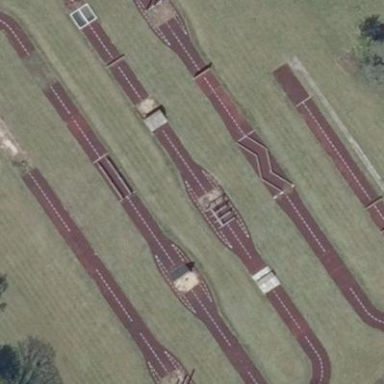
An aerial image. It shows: Obstacle course within military site.